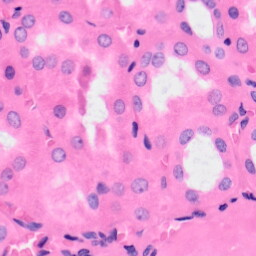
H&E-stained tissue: Kidney